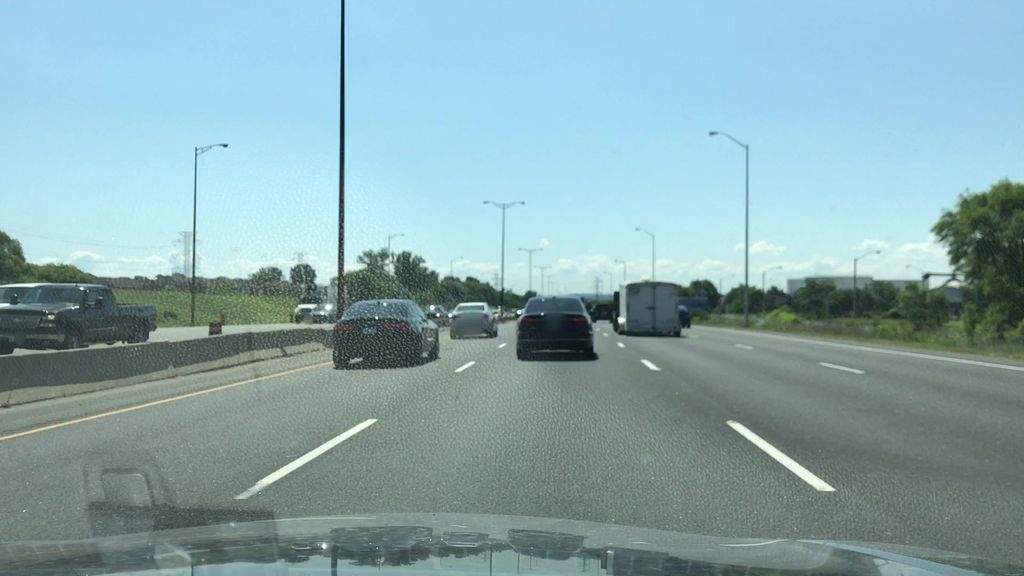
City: hamilton